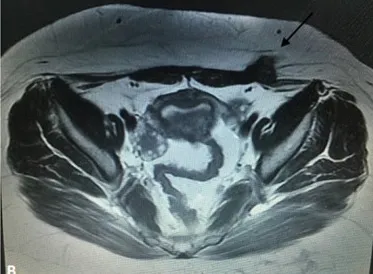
(A, B) MRI images of the masses in the anterior abdominal wall (arrows); the lesions tend to extent to the subcutaneous fat and the right rectus abdominis muscle.
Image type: radiology (mri)